Interaction volume radius: 5 \u00c5
Interaction volume height: 35 \u00c5
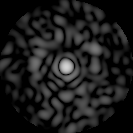
Disorder parameter: 0.804